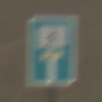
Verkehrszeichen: SackgasseFussgaengerDurchlaessig
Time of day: MorningAfternoon
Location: Outdoor (Suburban)
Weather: Clear
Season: NotSpecified
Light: Natural